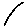
Label: line